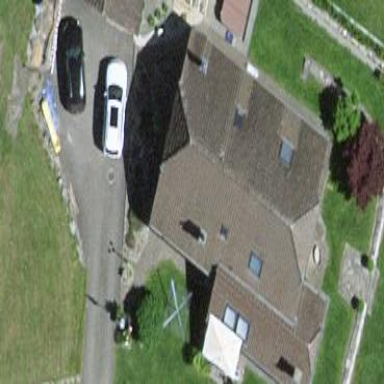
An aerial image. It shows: Residential building.